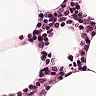
Metastatic tissue present: no